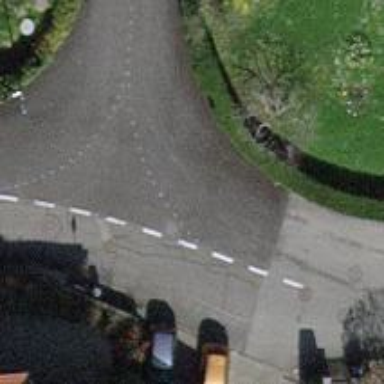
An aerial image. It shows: Post box is visible.